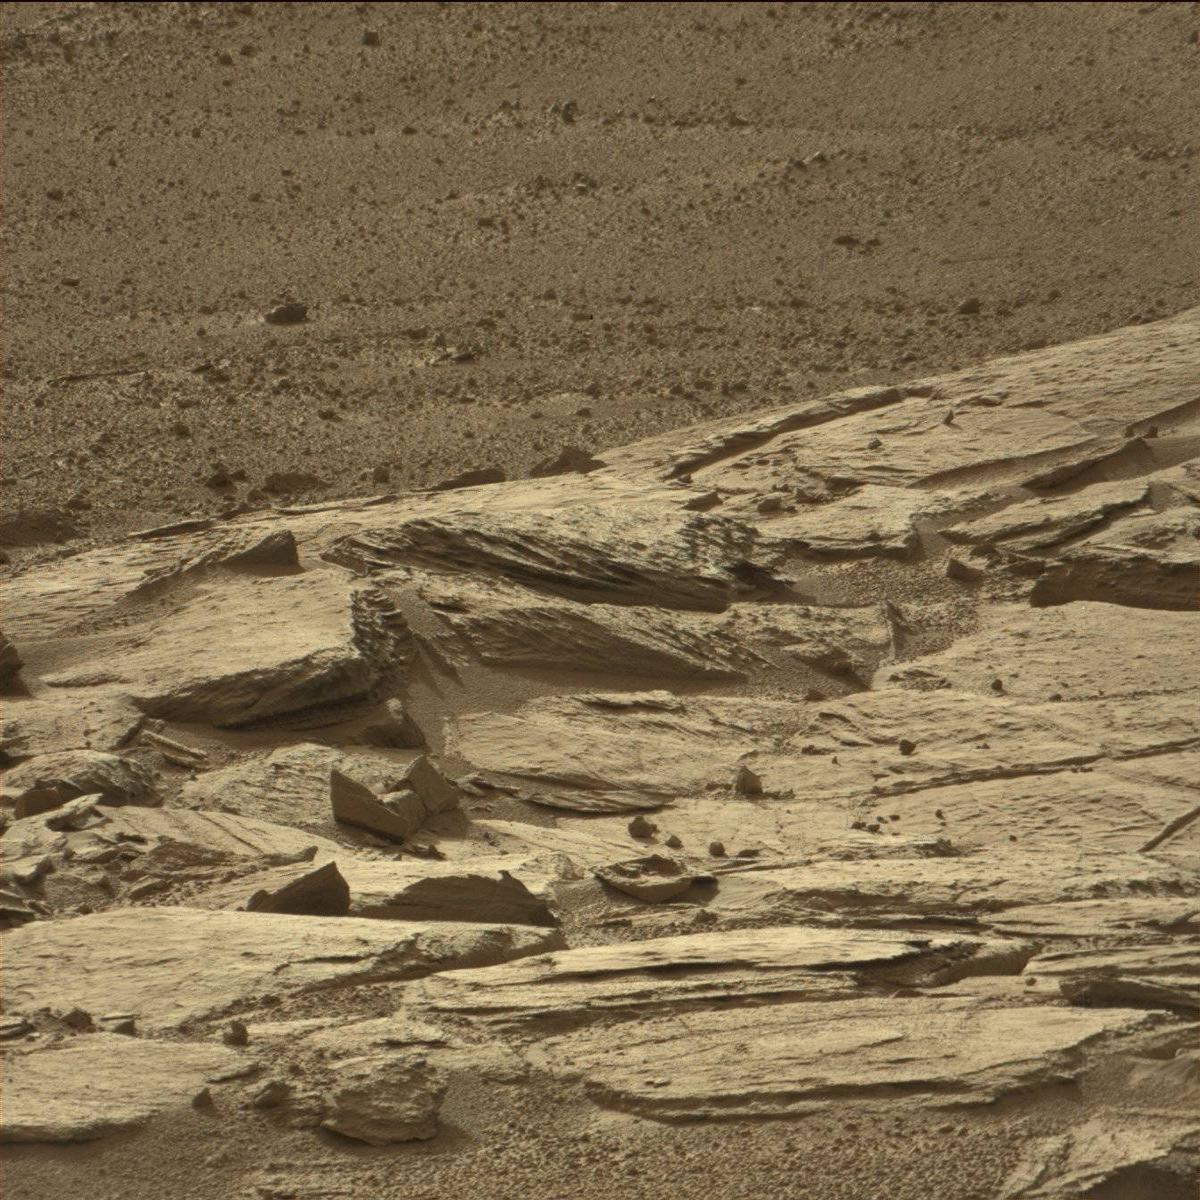
Terrain classes present: Bedrock, Sand / Soil